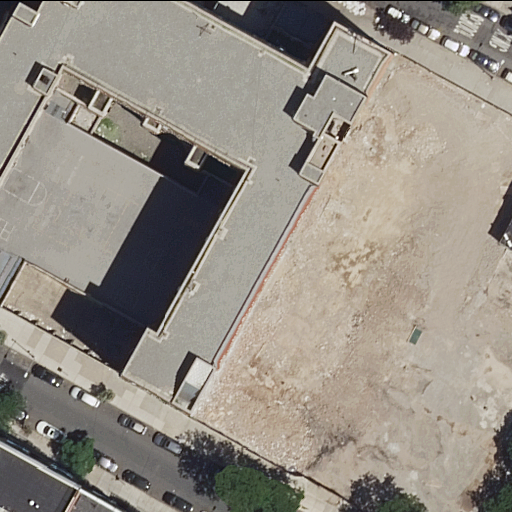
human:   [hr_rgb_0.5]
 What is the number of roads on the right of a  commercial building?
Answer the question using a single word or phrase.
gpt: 0

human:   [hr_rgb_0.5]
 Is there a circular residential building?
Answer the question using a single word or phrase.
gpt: no

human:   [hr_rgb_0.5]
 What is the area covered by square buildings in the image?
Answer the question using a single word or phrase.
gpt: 0m2

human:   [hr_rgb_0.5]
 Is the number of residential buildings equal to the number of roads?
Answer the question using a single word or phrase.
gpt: no

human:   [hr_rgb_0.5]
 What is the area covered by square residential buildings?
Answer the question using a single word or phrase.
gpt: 0m2

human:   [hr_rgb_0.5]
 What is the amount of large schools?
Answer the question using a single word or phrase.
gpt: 1

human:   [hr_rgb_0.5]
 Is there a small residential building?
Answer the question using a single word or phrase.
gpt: yes

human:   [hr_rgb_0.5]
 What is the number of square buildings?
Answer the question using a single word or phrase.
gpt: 0

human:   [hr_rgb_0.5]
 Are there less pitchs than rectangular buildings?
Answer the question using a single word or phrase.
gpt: yes

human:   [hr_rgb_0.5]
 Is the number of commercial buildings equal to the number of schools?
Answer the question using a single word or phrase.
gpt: no

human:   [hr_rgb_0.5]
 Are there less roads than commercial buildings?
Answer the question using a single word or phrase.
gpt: no

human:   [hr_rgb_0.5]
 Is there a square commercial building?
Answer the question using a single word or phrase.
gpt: no

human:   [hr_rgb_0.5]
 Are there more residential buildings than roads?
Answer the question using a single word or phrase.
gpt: yes

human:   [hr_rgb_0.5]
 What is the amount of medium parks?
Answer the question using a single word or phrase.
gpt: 0

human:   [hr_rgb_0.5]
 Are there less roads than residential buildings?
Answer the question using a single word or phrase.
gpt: yes

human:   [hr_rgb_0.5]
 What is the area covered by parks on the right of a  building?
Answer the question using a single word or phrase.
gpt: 0m2

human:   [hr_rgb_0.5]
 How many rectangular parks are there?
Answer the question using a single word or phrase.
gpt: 1

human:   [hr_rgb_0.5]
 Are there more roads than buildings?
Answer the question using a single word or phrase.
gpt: no

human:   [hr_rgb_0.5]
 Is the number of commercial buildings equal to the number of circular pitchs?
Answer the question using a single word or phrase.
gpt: yes

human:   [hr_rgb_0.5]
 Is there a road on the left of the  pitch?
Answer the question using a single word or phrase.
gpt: no

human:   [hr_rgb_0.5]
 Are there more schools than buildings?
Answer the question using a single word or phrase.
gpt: no

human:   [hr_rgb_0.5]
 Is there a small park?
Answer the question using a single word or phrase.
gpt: yes

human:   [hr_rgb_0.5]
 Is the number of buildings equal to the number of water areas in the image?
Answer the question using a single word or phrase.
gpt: no

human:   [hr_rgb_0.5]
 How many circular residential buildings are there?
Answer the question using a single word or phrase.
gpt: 0

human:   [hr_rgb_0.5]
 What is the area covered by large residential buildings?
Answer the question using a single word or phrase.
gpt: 3769m2

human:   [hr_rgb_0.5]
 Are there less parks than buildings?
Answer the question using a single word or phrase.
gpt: yes

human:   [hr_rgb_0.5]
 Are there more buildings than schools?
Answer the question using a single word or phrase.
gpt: yes

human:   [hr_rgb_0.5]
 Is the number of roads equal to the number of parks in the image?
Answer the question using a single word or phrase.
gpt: no

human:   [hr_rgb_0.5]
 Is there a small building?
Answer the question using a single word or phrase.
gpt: yes

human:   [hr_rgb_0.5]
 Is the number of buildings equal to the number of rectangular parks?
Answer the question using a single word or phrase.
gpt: no

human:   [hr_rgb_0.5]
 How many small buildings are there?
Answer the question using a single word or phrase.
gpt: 4

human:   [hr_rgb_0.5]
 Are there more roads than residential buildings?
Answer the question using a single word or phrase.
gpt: no

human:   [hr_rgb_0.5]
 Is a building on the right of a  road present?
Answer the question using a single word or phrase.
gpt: yes

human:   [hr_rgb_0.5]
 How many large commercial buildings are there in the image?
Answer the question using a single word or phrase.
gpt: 0

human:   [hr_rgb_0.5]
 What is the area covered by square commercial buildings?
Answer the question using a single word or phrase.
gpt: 0m2

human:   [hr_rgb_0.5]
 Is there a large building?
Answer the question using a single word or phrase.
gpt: yes